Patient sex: F
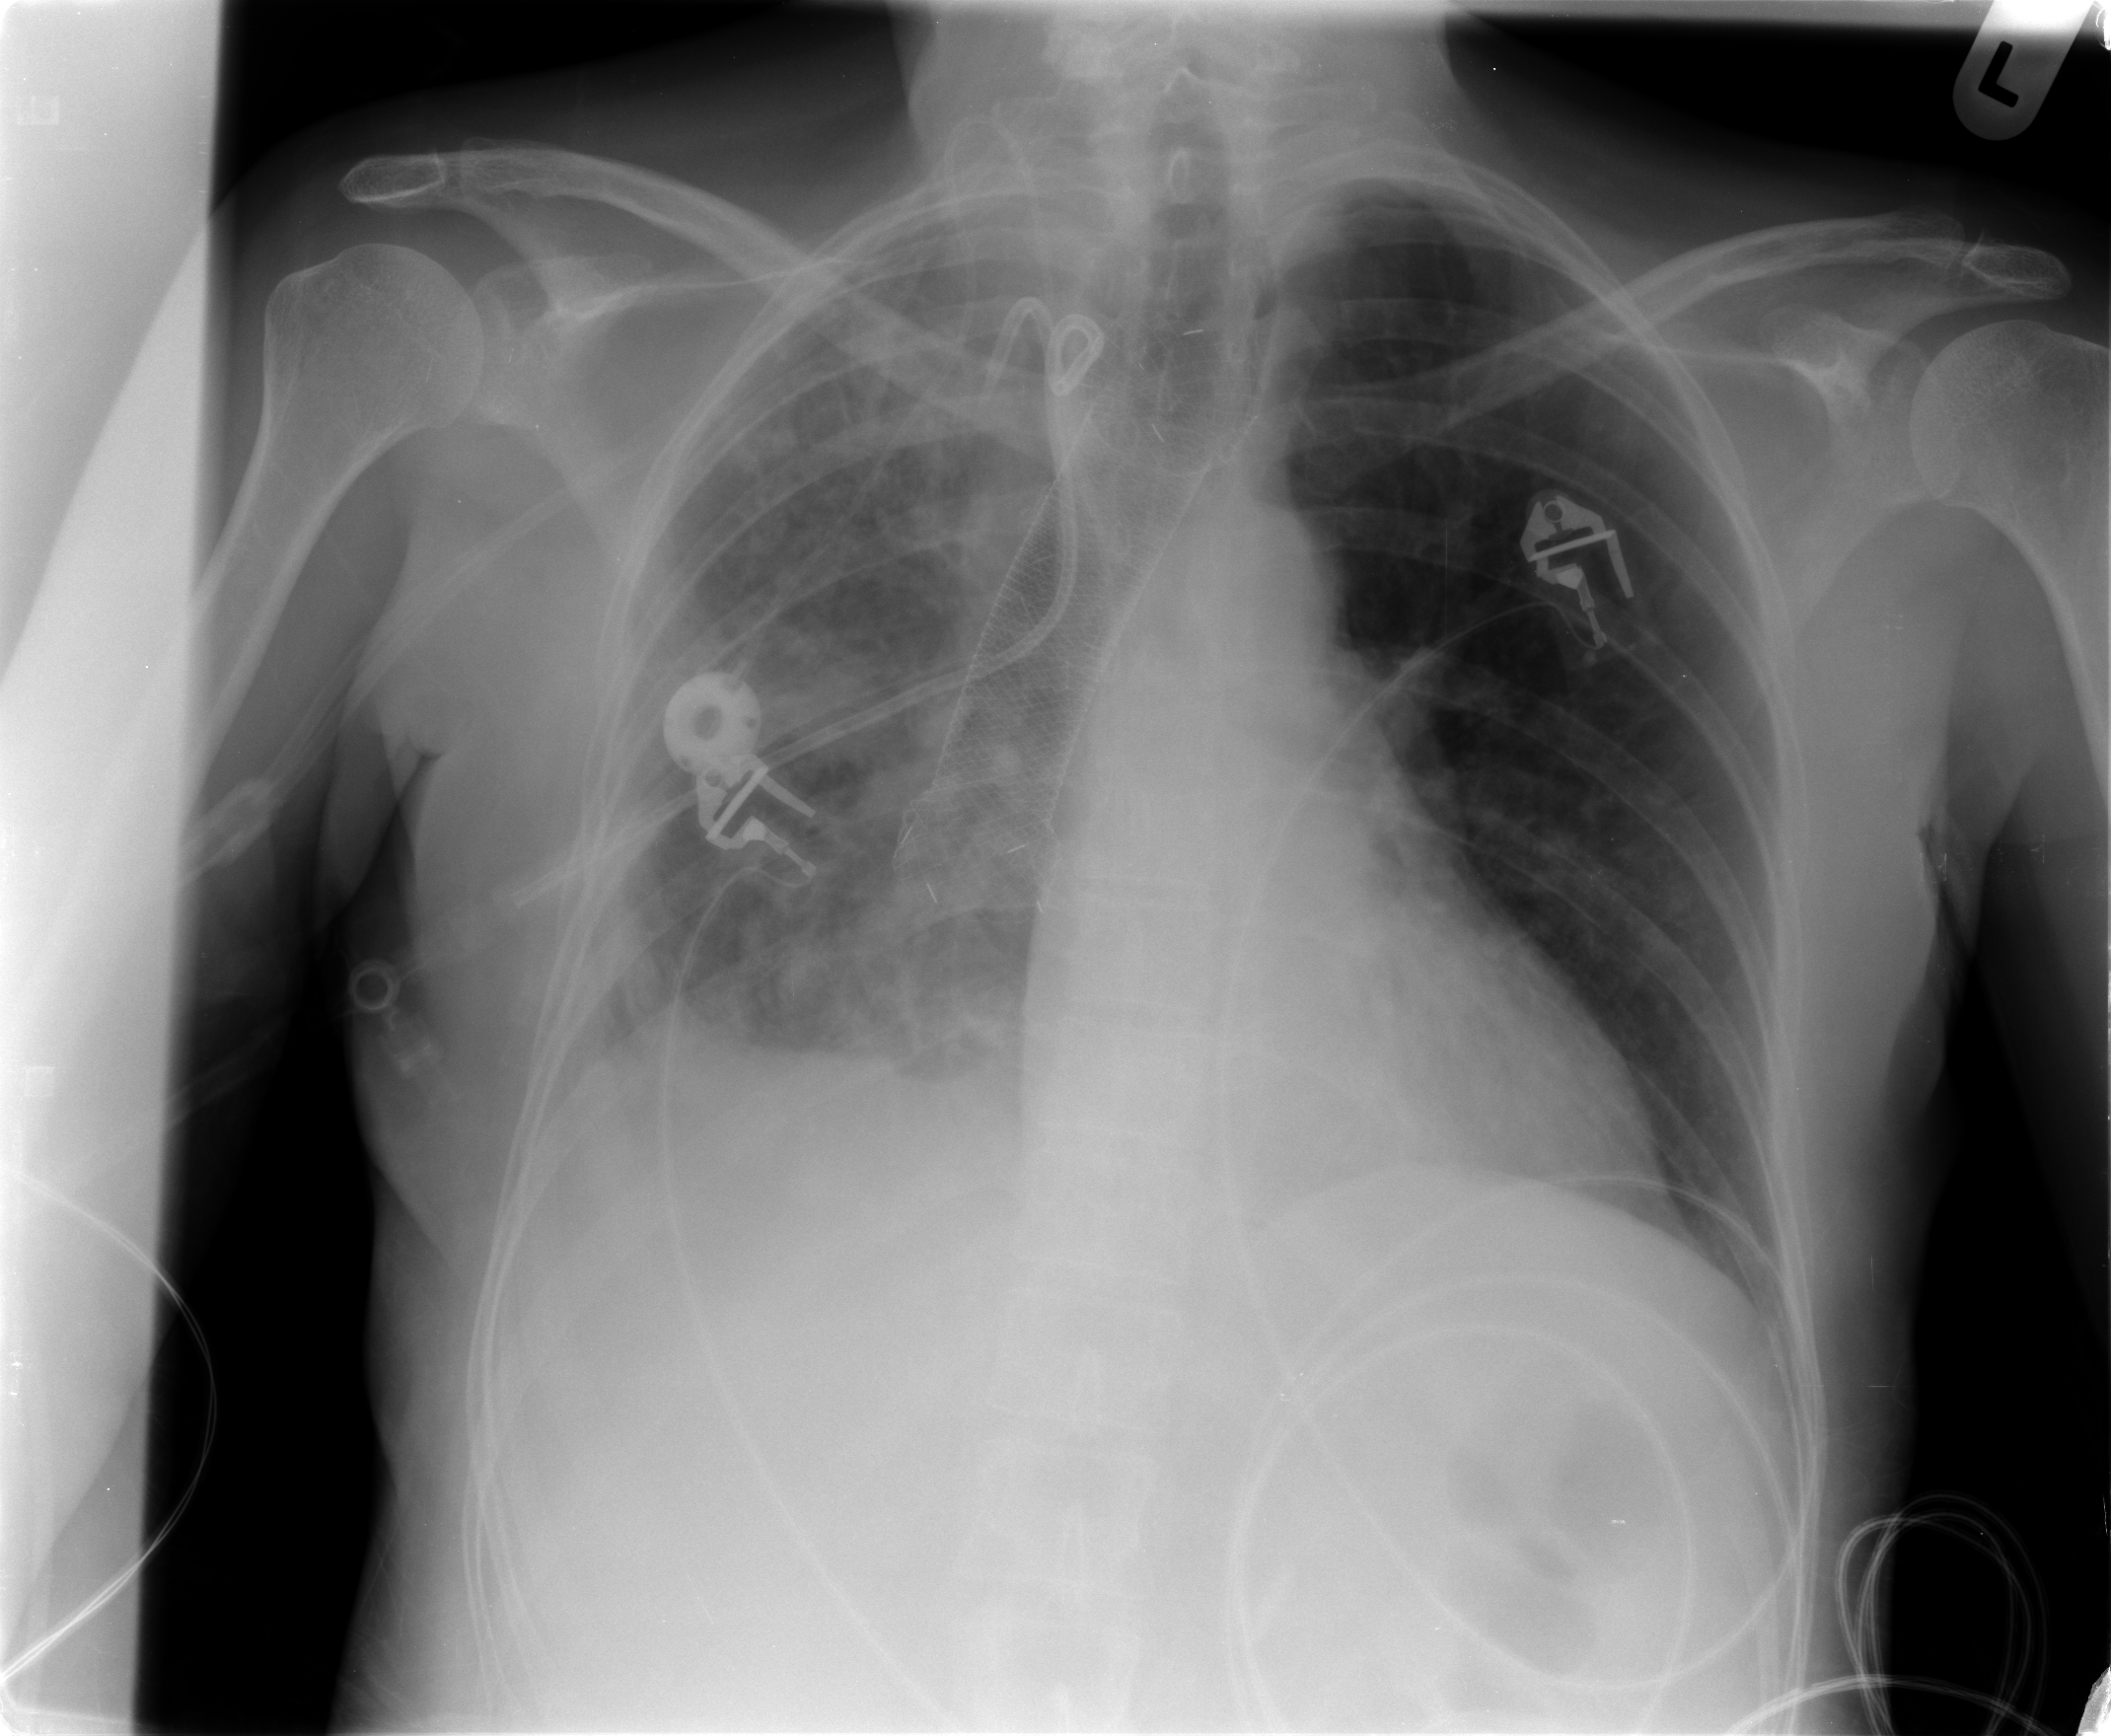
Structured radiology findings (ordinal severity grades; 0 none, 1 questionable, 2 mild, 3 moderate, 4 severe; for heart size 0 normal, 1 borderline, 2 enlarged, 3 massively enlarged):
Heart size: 2
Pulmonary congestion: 0
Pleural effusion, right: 2
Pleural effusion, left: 0
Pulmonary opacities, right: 3
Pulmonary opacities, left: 0
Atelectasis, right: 2
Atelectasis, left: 0